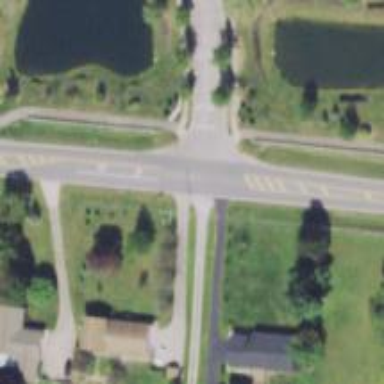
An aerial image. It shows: Unmarked crossing on footway.